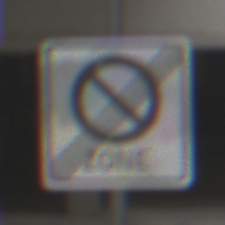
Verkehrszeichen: EndeEingeschraenktesHalteverbotZone
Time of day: Midday
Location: Roofed (Urban)
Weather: Overcast
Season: NotSpecified
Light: Artificial